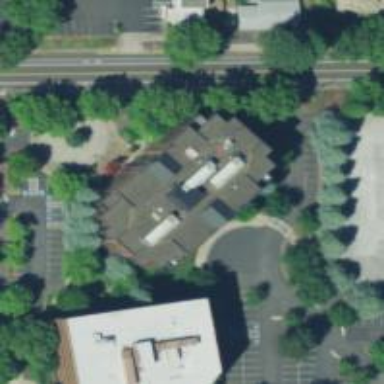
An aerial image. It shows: Office building.